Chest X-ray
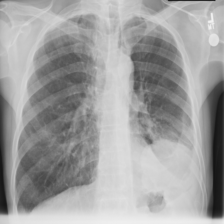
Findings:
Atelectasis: negative
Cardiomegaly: negative
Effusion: positive
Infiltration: negative
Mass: positive
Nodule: negative
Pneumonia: negative
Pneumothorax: negative
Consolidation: negative
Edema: negative
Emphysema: negative
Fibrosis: negative
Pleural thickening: negative
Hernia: negative